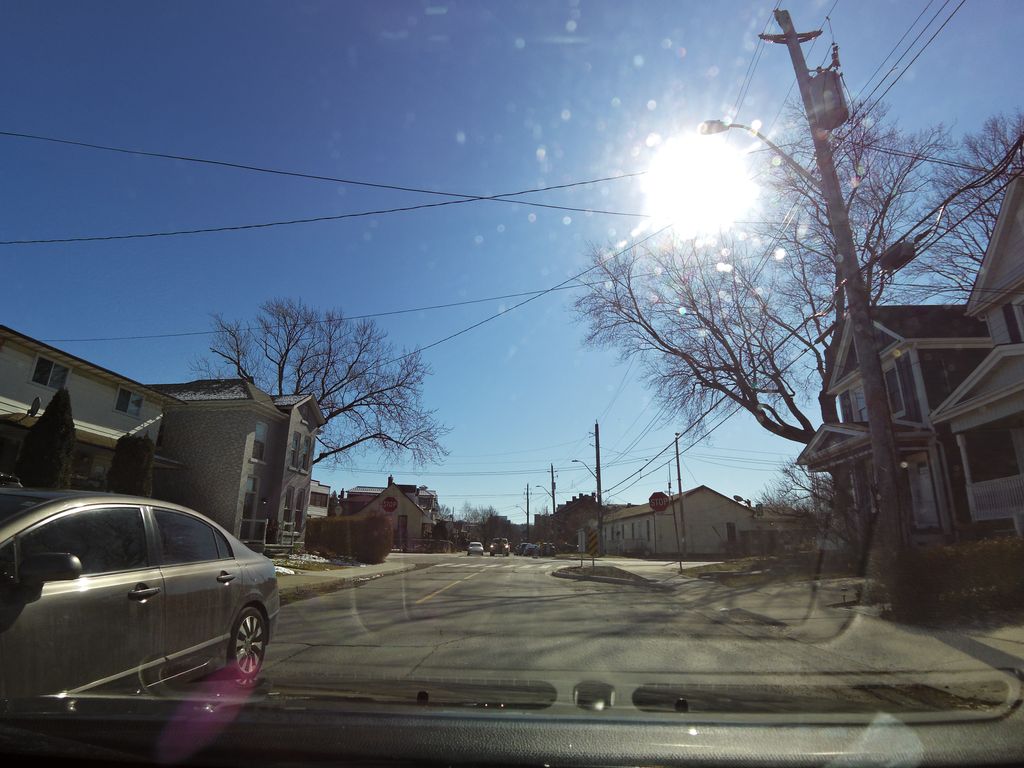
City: hamilton